Question:
---
A(i, j) = 1 is a midpoint of a cross if the elements
A(i-1, j) = 1
A(i+1, j) = 1
A(i, j+1) = 1
A(i, j-1) = 1.
Together the elements and the midpoint form a cross in a matrix A, where A is at least a 3-by-3 matrix and , N\{0}.
---
Suppose the image above is the 8-by-8 matrix A with natural numbers 1, 2, 3 ... as elements. From this definition the matrix has a total of 3 crosses. The crosses have their midpoints on A(2,2), A(5, 4) and A(5, 5).
What I want to do is write a function that finds the number of crosses in the matrix A. I have an idea but I'm not sure it's the most optimal one. Here's the pseudocode for it:
'''
ITERATE FROM row 2 TO row 7
ITERATE FROM column 1 TO column 8
IF current element contains 1
INCREMENT xcount by 1
IF xcount >= 3
CHECK IF counted 1:s is part of a cross
ELSE IF xcount IS NOT 0
SET xcount to 0
'''
The idea is to iterate through every column from row 2 to row 7. If I find 3 consecutive 1:s on the same row I immediately check if the 1:s belongs to a cross. This should work, but imagine having a very large matrix A - how efficient would this code be in that situation? Couldn't this problem be solved using vector notation?
Any answer is very much appreciated. Thanks in advance!
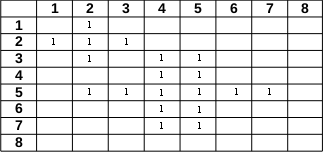
Answer: Not near matlab at the moment, but this is what I'd do. Assuming 'A' is binary (has only 0'a and 1's):
'''
crs=[0 1 0 ; 1 1 1 ; 0 1 0]; % a minimal "cross" filter
C=conv2(A,crs./sum(crs(:)),'same'); % convolve A with it
[x y]=find(C>0.9); % find x,y positions of the crosses by looking
% for peak values of C
'''
so you basically convolve with a "minimal" (normalized) cross ('crs') and look for peaks using 'max'. 'x' and 'y' are the coordinates of your cross positions. No need to use for loops, just the built in (and pretty fast) 2d convolution, and the 'max' function.
The threshold condition 'C>0.9', is just to illustrate that there's need to be a threshold that is weighted by intensity of 'crs'. In this case I have normalized 'crs' in the colvolution line ('crs/sum(crs(:))') so if 'A' is a binary matrix as in the example, you find that the convolution of the minimal normalized cross will leave the value of the pixel where the cross is at '1', whereas other pixels will be less than 1 (that's why I arbitrarily chose 0.9) . So you can replace the threshold to 'C==1', if it's always a binary.
Another way to visulize the position of the cross is just to look at 'C.*(C==1)'. This will generate a matrix the size of 'A' with '1's only where the crosses were...
## EDIT:
For maximal speed, you may consider writing it as a one liner, for example:
'''
[x y]=find(conv2(A,[0 1 0 ; 1 1 1 ; 0 1 0]./5,'same')==1);
'''